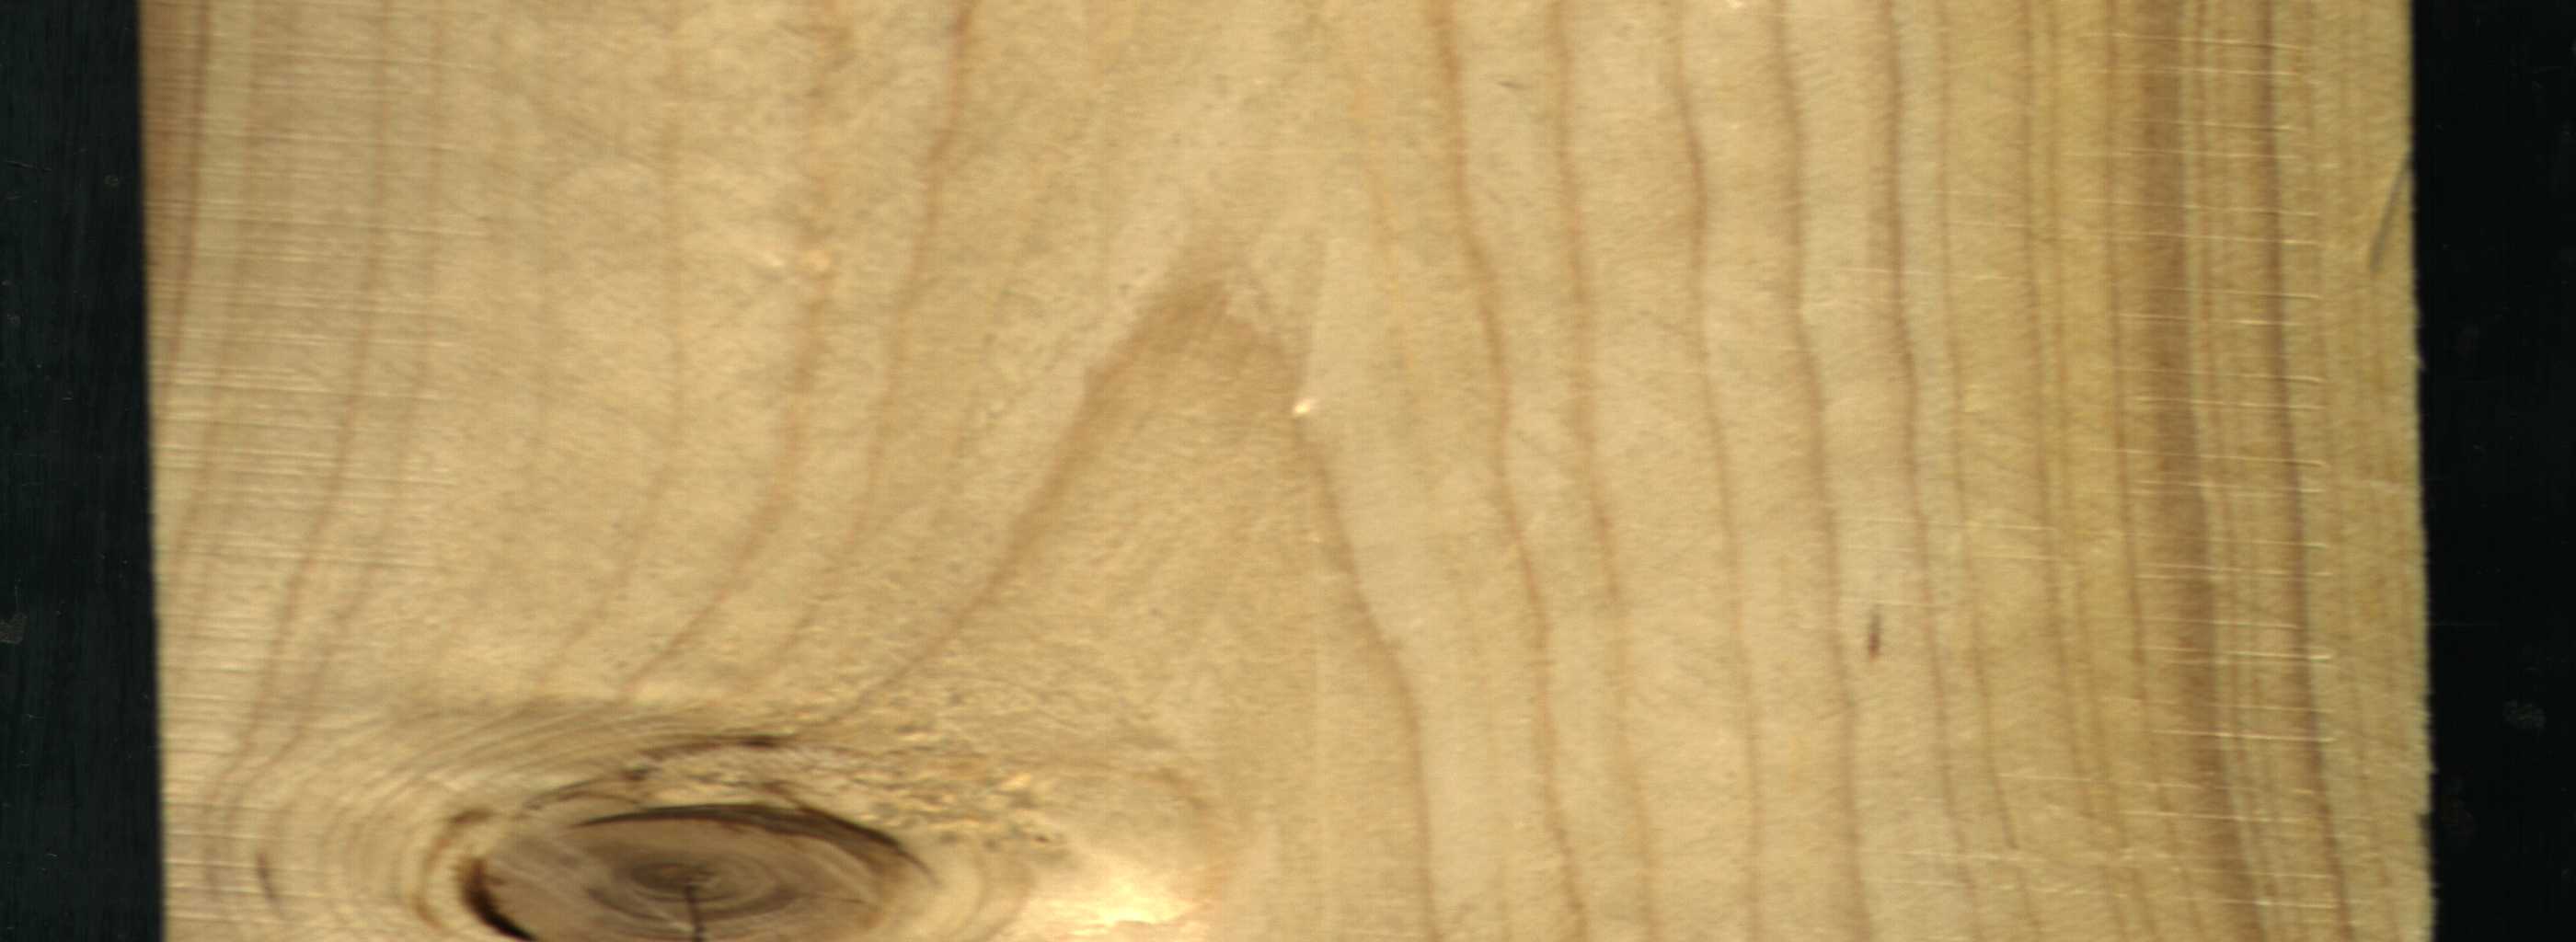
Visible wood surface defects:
knot_with_crack